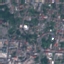
Land use / land cover class: Residential